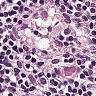
Metastatic tissue present: no